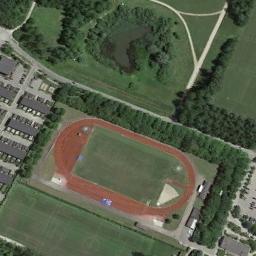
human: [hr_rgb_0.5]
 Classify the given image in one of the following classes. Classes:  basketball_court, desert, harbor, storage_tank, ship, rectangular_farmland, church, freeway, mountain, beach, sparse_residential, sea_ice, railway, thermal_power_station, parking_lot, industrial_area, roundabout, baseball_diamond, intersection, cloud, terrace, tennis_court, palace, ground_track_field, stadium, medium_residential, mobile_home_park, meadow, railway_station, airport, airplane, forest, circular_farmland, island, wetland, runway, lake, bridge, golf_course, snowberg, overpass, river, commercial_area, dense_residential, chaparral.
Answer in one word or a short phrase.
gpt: ground_track_field